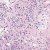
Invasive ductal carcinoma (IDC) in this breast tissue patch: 1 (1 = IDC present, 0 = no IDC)